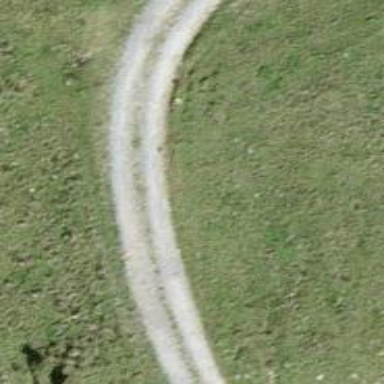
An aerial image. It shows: Track with grade 3 surface.